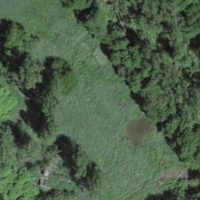
EUNIS habitat code: 41
Species observed at this site:
Corvus corone
Turdus philomelos
Fulica atra
Sylvia borin
Emberiza citrinella
Dendrocopos major
Turdus viscivorus
Aegithalos caudatus
Buteo buteo
Sylvia atricapilla
Poecile palustris
Phylloscopus collybita
Falco vespertinus
Alauda arvensis
Erithacus rubecula
Cuculus canorus
Sitta europaea
Garrulus glandarius
Acrocephalus scirpaceus
Cyanistes caeruleus
Lanius excubitor
Sturnus vulgaris
Troglodytes troglodytes
Anas platyrhynchos
Fringilla coelebs
Regulus ignicapilla
Columba palumbus
Turdus merula
Locustella naevia
Parus major
Hirundo rustica
Milvus migrans
Milvus milvus
Columba oenas
Circus pygargus
Motacilla alba